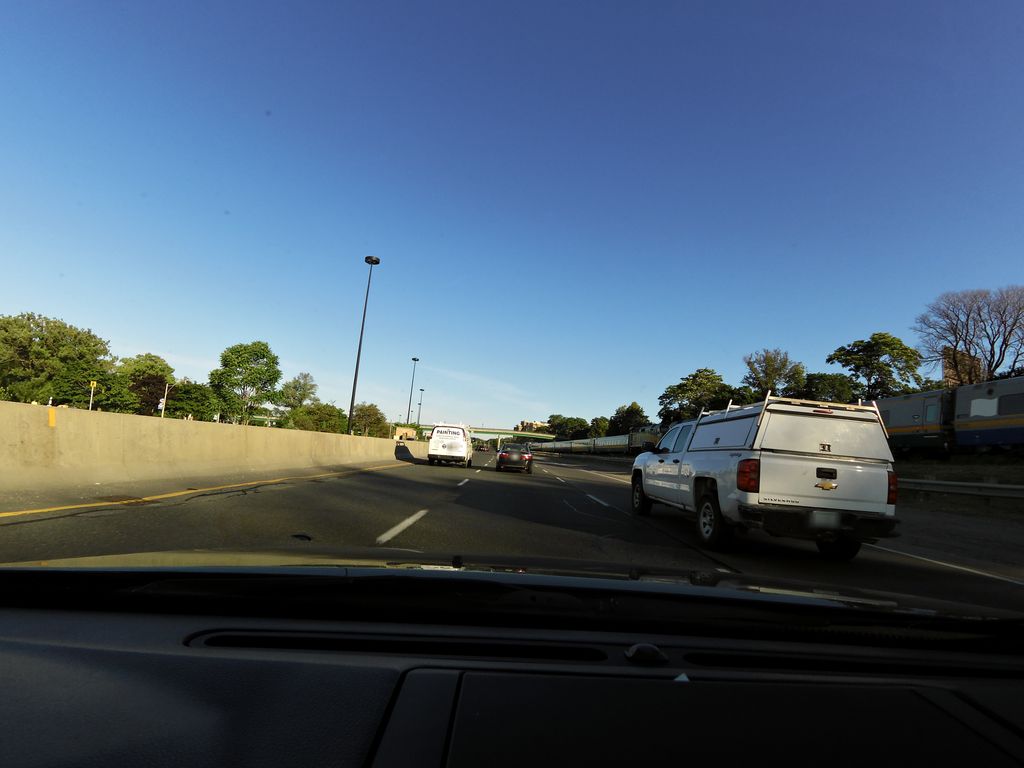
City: toronto